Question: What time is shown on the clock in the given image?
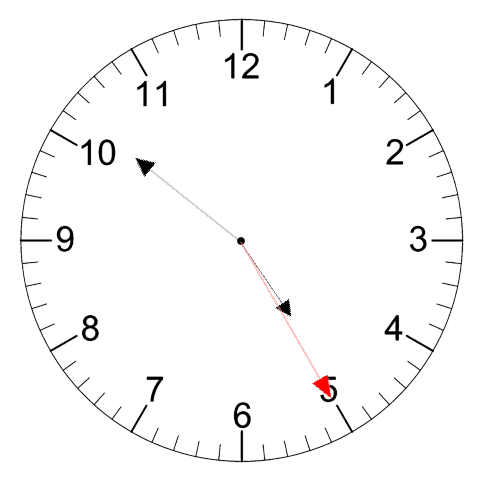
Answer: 04:51:25